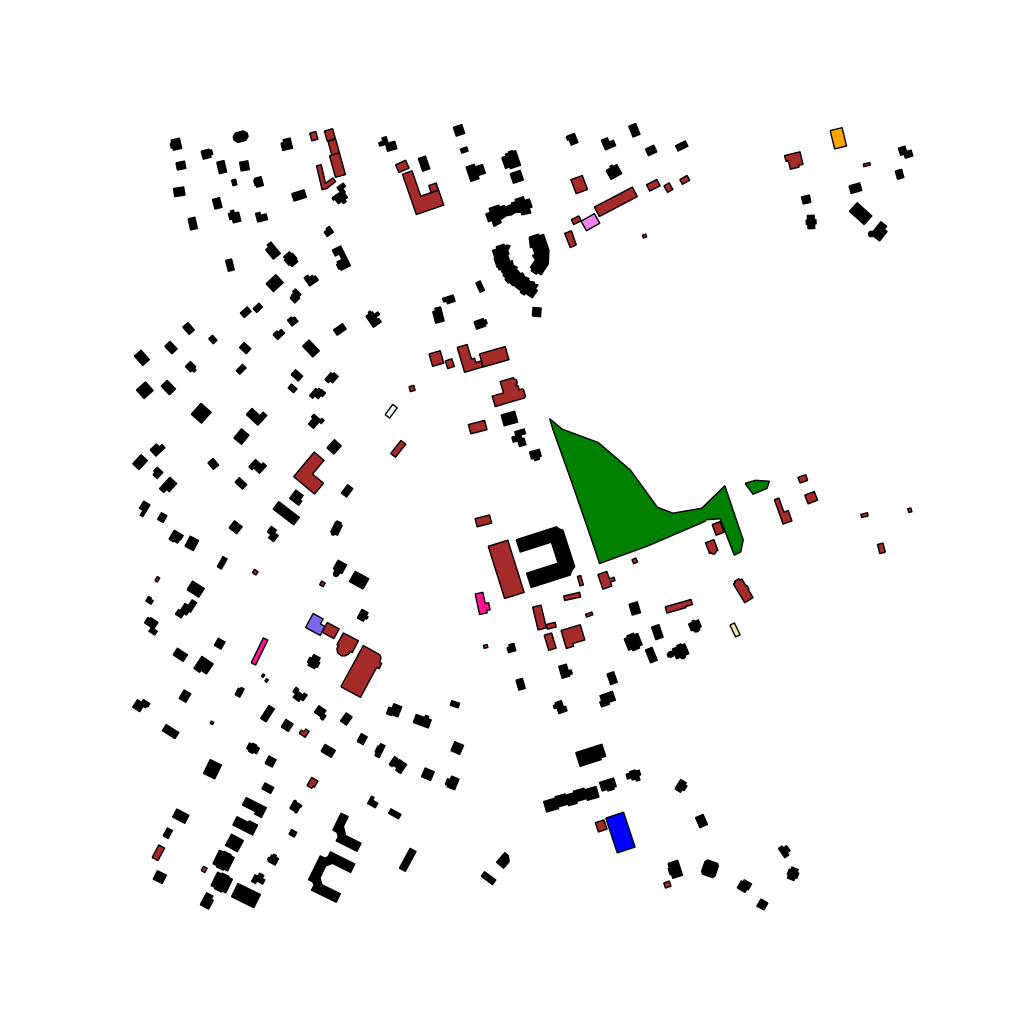
Tags: overhead vector_map, industrial, recreation, residential, special, transport, historical, modern, soviet, individual_rise, low_rise, density_1, Building, Cafe, Facility, Grocery, Park, Rail, Resto, School, Sportpl, Ythsport, 1.0 km²